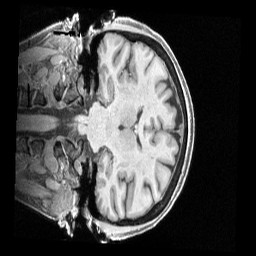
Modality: T1w
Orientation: coronal
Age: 66
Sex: female
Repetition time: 2.4 s
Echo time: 0.00222 s